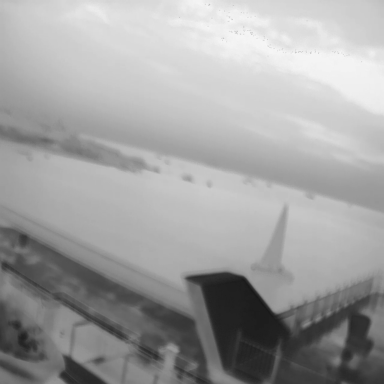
There is a sailboat in the infrared image.